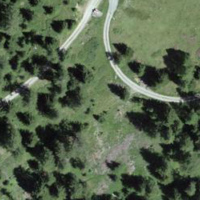
EUNIS habitat code: 43
Species observed at this site:
Vaccinium vitis-idaea
Erebia euryale
Colias palaeno